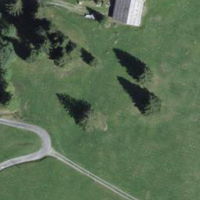
EUNIS habitat code: 23
Species observed at this site:
Aruncus dioicus